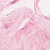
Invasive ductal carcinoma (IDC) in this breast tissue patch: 0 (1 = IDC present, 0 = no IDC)